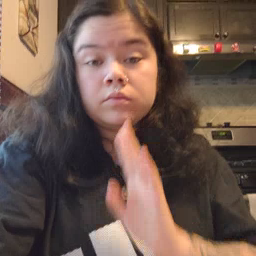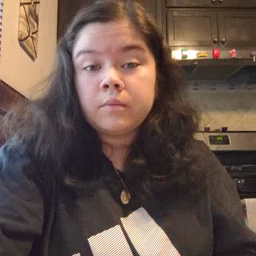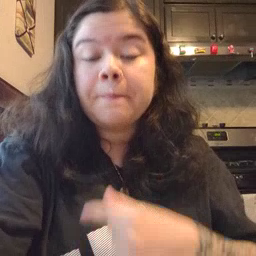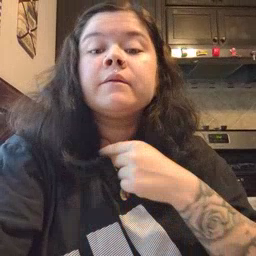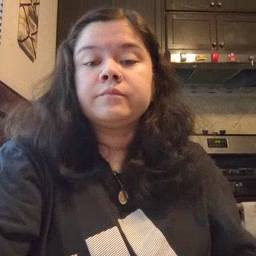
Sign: gift